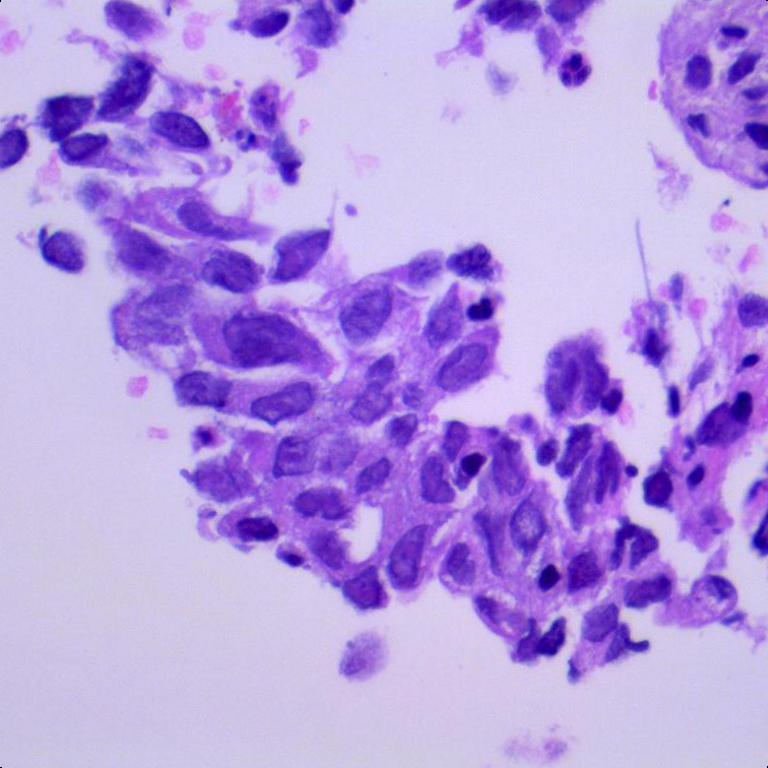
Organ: lung
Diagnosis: adenocarcinomas